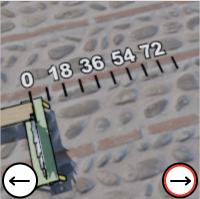
Task: length
Answer: 0
First scale value: 18.0